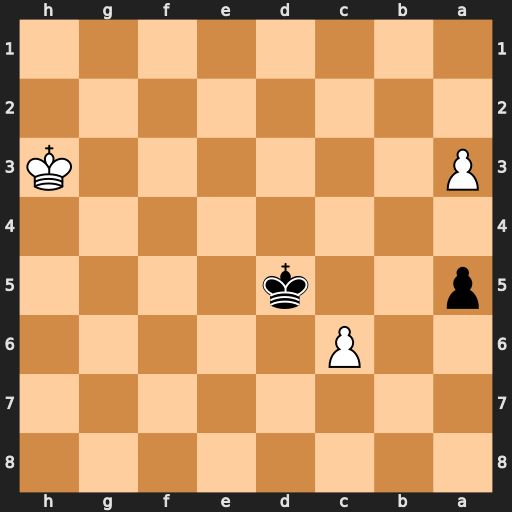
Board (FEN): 8/8/2P5/p2k4/8/P6K/8/8
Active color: b
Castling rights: -
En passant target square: -
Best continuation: Kxc6 a4 Kc5 Kg2 Kb4 Kf1 Kxa4